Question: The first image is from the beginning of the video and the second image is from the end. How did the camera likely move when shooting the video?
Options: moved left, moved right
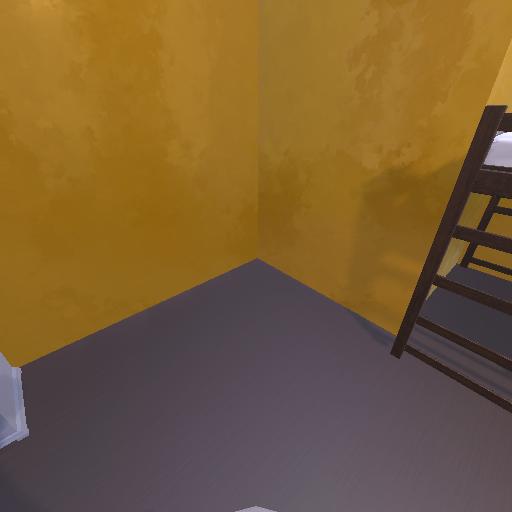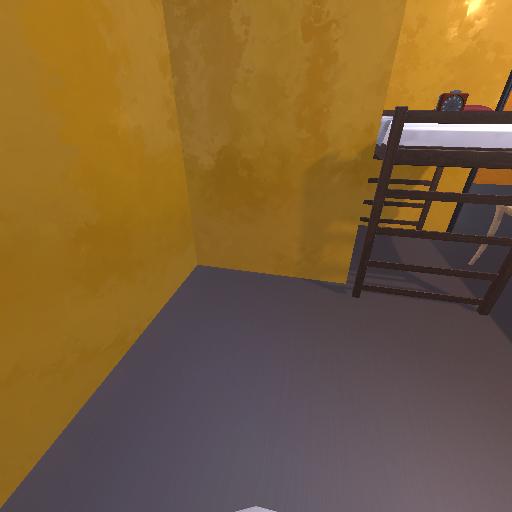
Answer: moved left